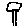
Label: tree